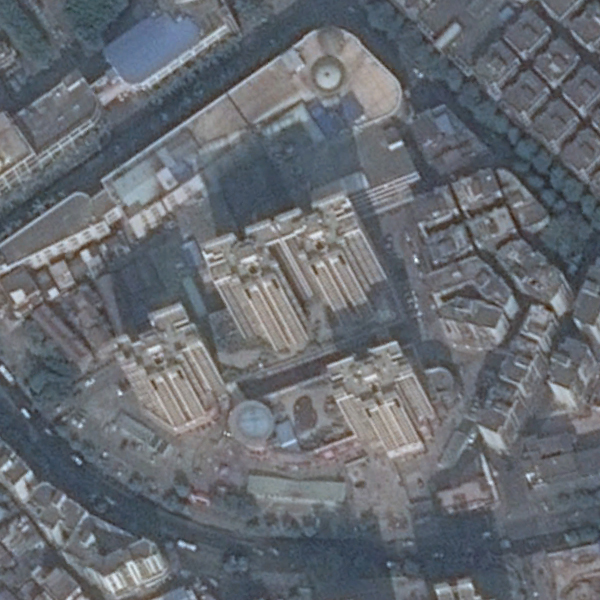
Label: Commercial